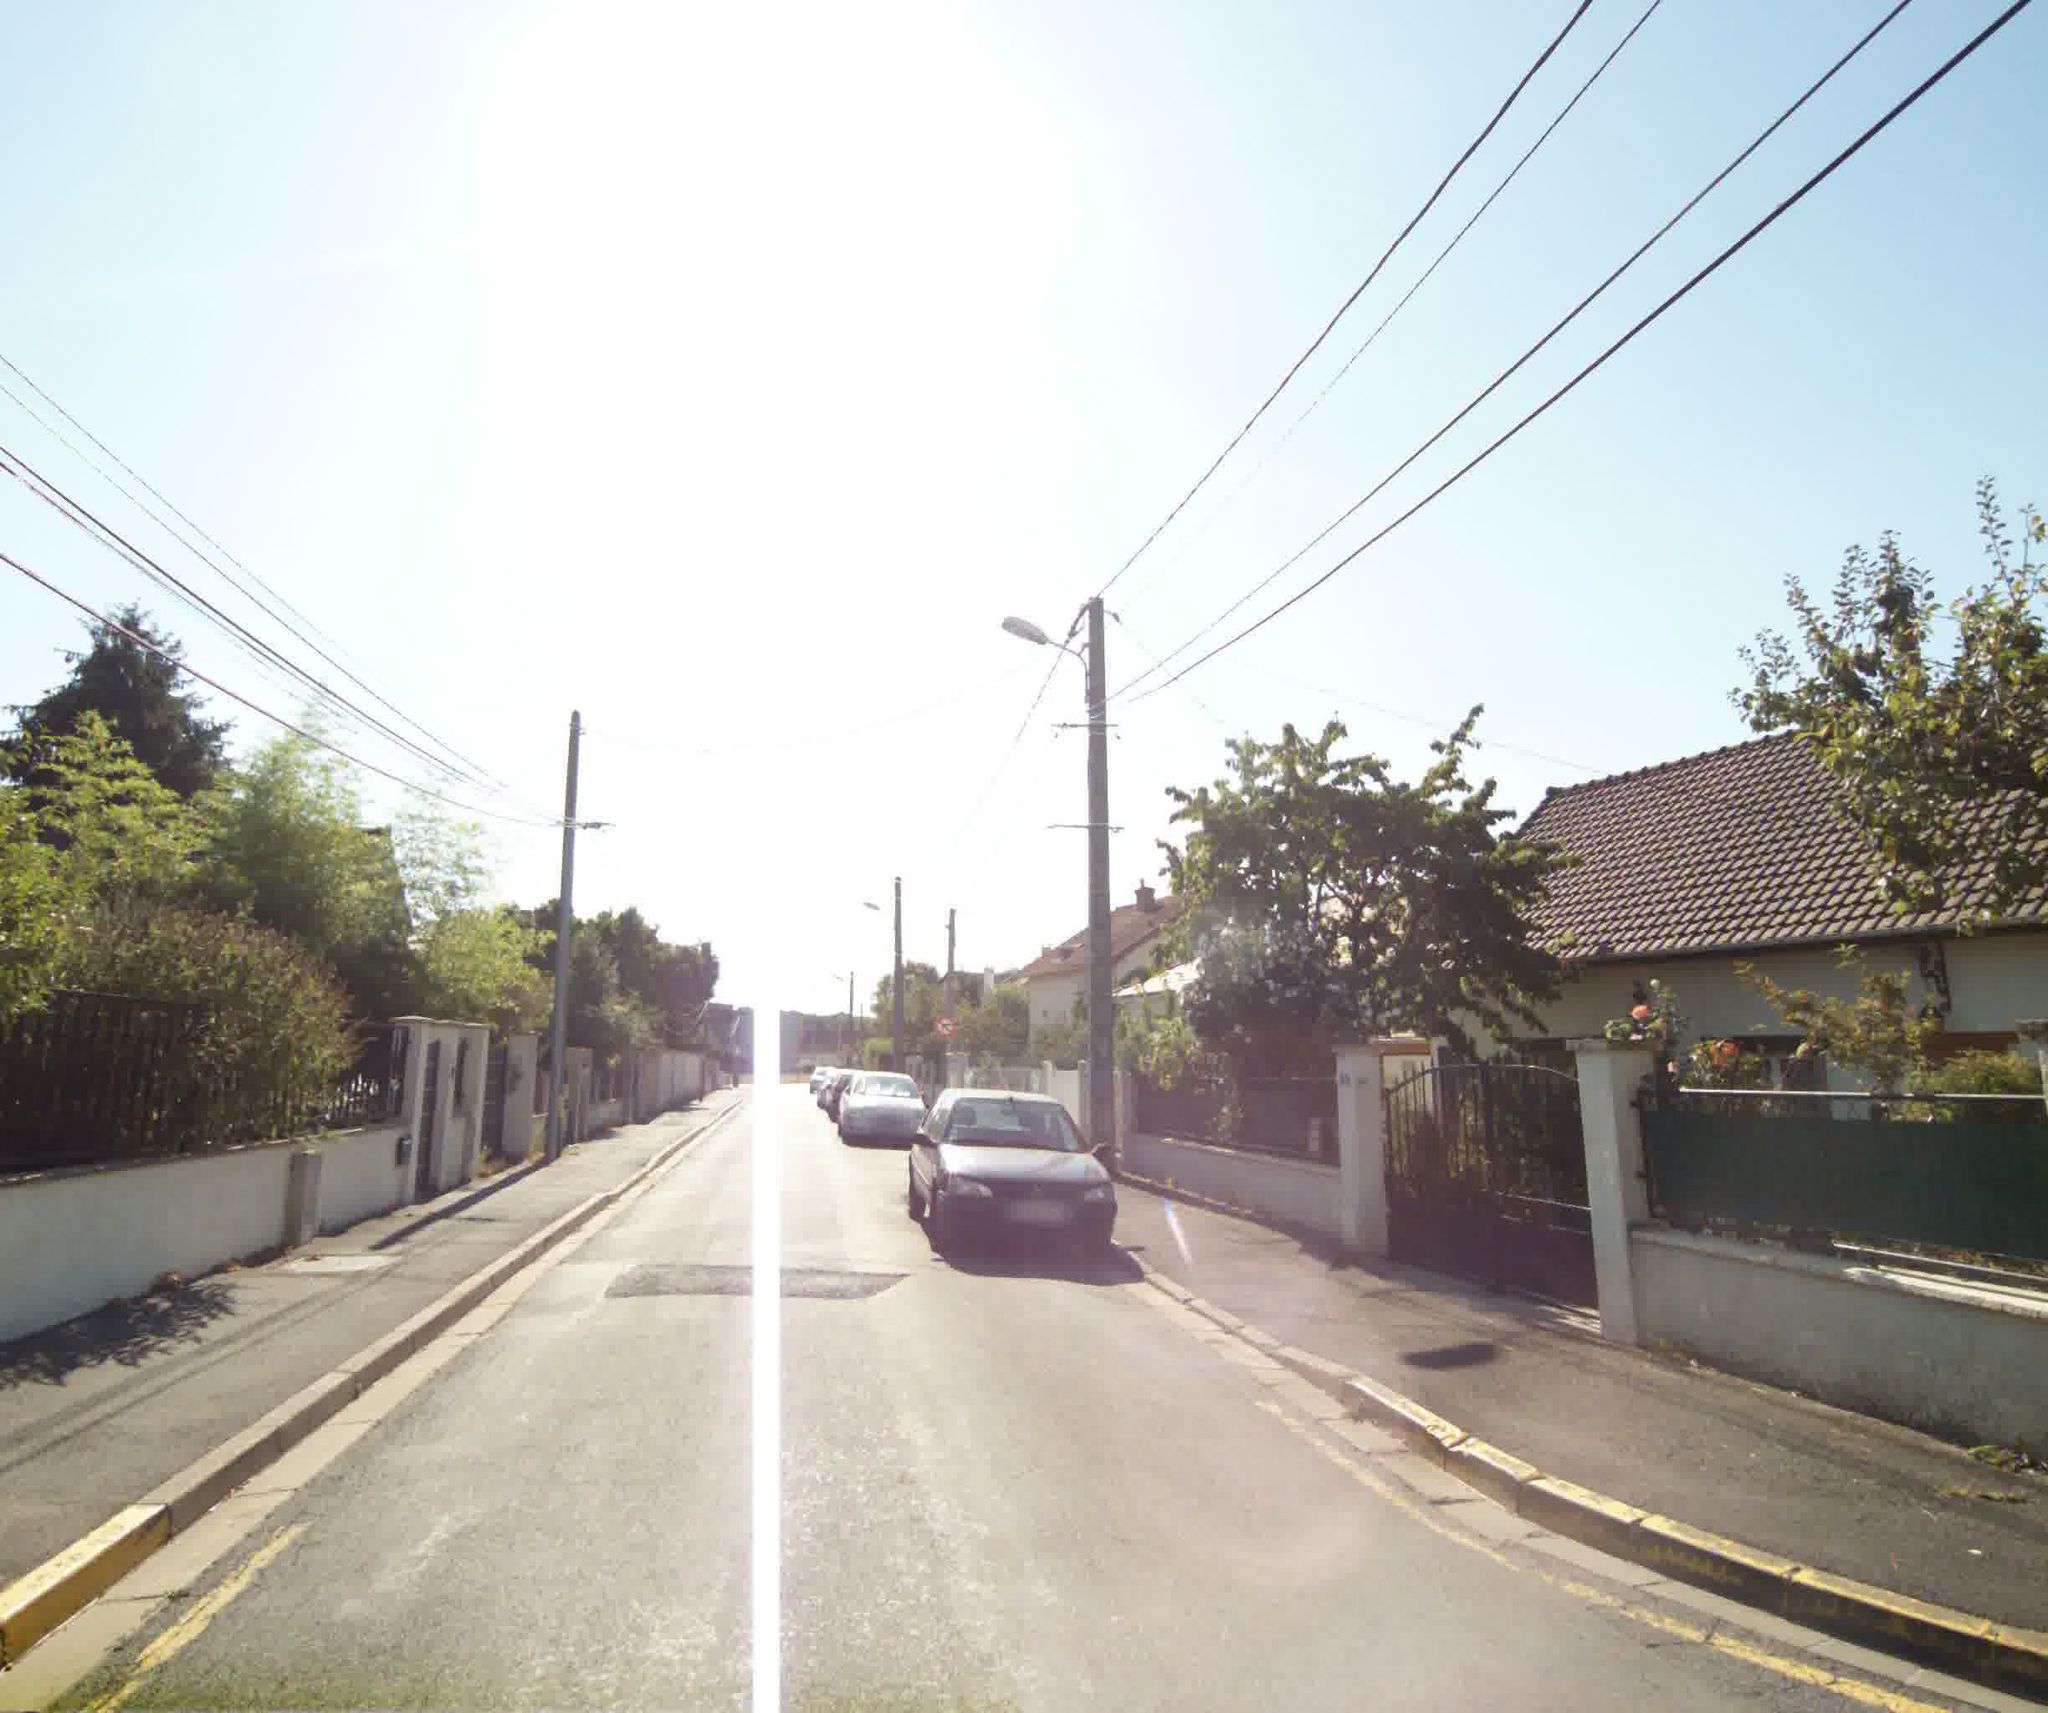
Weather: clear
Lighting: day
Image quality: good
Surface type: driving surface
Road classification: unclassified
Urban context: urban centre
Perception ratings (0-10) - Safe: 4.33, Lively: 3.29, Beautiful: 5.65, Boring: 4.67, Depressing: 3.58, Wealthy: 1.08